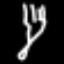
Label: fork